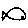
Label: fish